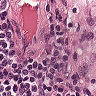
Metastatic tissue present: no